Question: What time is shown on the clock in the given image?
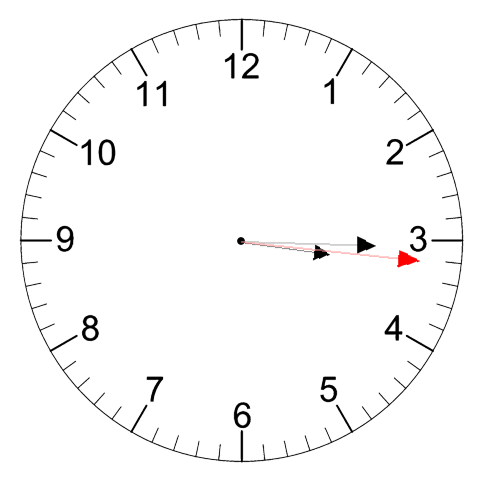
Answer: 03:15:16